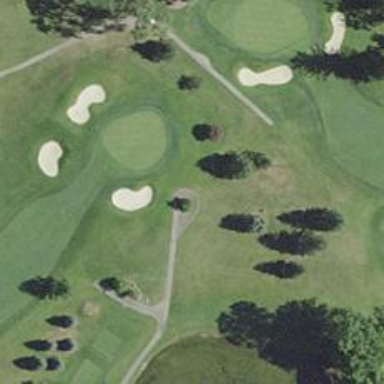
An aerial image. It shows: Golf cartpath that is also road path.